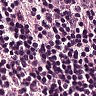
Metastatic tissue present: yes